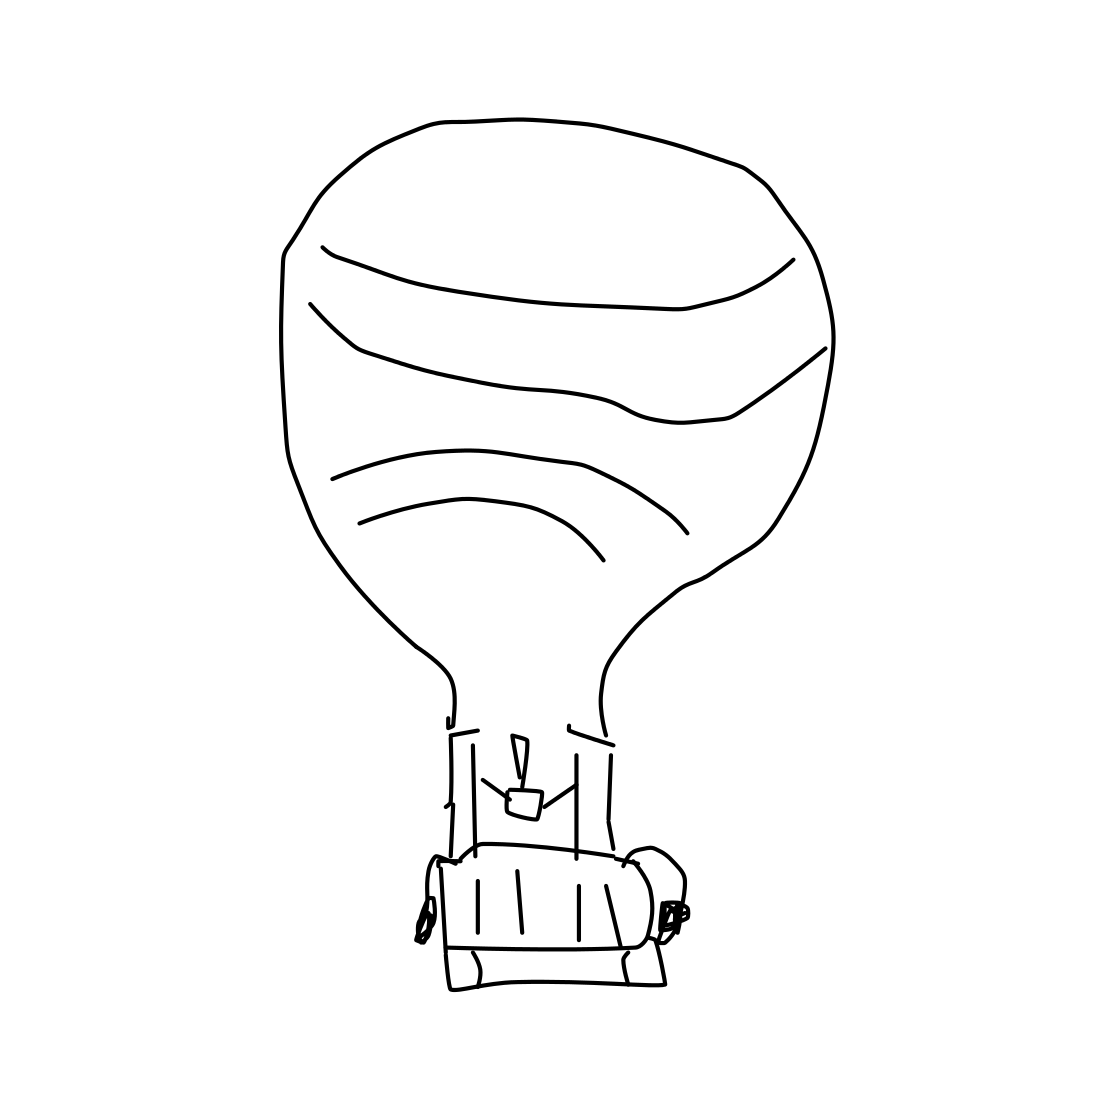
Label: hot air balloon